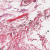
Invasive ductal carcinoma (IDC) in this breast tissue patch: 0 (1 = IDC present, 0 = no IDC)